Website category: auto
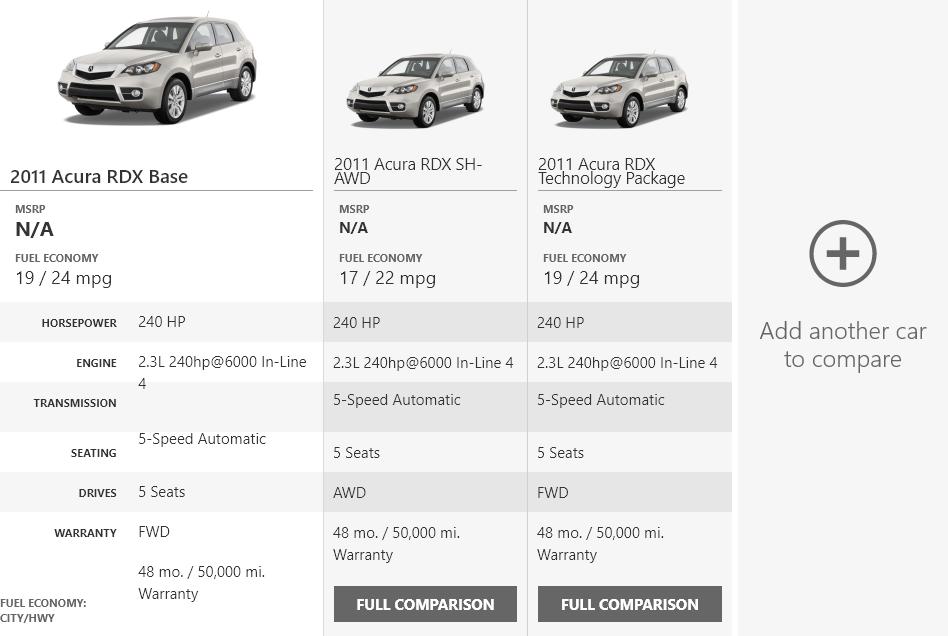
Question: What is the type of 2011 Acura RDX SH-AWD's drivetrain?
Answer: AWD

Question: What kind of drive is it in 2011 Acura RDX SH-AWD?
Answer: AWD

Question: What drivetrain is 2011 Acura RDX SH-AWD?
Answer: AWD

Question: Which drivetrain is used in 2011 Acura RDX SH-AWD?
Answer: AWD

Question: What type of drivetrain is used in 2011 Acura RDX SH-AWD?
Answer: AWD

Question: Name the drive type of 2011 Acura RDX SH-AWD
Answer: AWD

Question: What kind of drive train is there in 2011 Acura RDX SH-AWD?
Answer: AWD

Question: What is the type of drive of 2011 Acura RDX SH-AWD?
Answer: AWD

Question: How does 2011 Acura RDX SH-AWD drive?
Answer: AWD

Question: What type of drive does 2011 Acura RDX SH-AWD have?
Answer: AWD

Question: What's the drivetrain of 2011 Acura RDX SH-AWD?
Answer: AWD

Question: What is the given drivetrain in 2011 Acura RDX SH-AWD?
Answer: AWD

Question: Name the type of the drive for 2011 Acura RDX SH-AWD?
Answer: AWD

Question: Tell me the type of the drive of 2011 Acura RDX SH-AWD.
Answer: AWD

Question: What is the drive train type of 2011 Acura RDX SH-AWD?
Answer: AWD

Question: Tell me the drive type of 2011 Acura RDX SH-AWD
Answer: AWD

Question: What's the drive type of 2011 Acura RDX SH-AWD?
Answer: AWD

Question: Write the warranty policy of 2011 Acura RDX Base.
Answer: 48 mo. / 50,000 mi. Warranty

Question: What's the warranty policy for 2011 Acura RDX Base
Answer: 48 mo. / 50,000 mi. Warranty

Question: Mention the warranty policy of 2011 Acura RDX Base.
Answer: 48 mo. / 50,000 mi. Warranty

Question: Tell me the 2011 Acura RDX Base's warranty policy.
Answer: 48 mo. / 50,000 mi. Warranty